Interaction volume radius: 10 \u00c5
Interaction volume height: 10 \u00c5
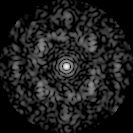
Disorder parameter: 0.6847